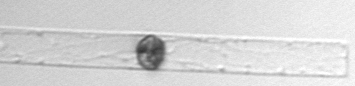
Label: Dactyliosolen_blavyanus